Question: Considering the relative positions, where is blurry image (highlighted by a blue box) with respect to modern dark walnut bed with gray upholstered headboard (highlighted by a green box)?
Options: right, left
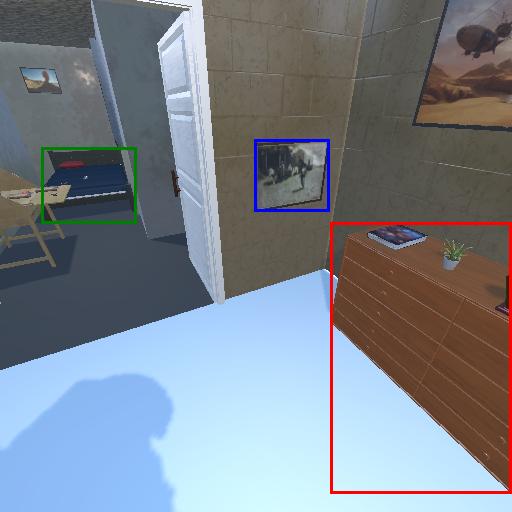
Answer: right